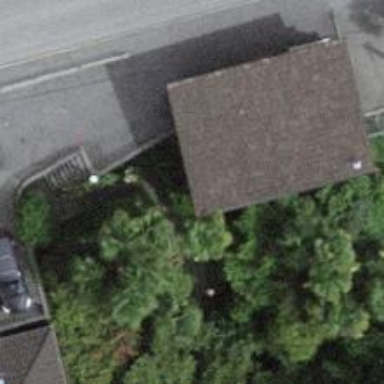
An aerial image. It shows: Group of garages.